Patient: sex M, age 43
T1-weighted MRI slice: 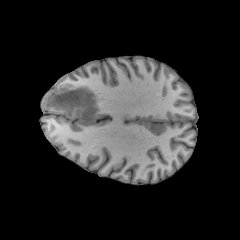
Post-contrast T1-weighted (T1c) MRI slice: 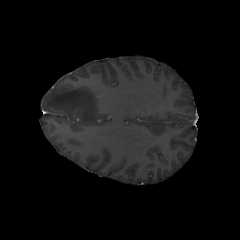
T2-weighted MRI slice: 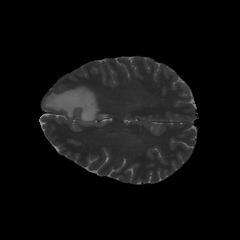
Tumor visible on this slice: yes
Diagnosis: Glioblastoma, IDH-wildtype
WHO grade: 4